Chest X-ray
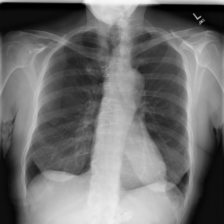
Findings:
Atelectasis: negative
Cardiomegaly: negative
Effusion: negative
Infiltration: negative
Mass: negative
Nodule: negative
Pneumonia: negative
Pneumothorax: negative
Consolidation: negative
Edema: negative
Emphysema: negative
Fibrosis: negative
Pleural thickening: negative
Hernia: negative